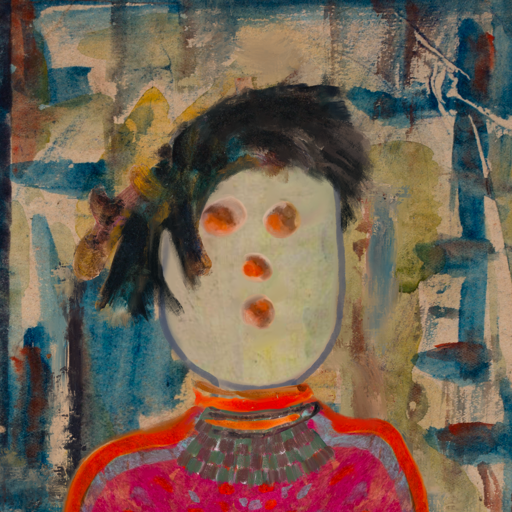
Background: Orphan, Head And Neck Front: Hill_Girl, Face Front: Rupkatha, Bust: Sisters, Hair Front: Pipe, Head Accessory: Blank, Second Necklace: After_Raid, Necklace: Experience, Baby: Blank